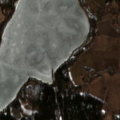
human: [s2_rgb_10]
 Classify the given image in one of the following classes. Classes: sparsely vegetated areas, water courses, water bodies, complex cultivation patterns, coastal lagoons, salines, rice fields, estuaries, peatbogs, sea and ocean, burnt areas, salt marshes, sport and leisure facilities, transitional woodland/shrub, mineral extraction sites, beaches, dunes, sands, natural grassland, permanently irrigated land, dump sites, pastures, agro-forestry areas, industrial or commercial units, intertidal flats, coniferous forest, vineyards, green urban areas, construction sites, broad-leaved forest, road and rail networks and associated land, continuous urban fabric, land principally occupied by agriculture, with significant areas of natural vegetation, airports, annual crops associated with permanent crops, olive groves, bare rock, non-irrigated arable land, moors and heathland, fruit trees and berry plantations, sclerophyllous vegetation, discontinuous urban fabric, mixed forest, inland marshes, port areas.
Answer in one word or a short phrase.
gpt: land principally occupied by agriculture, with significant areas of natural vegetation, mixed forest, water bodies